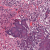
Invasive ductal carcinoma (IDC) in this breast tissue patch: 0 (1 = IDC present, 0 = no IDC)